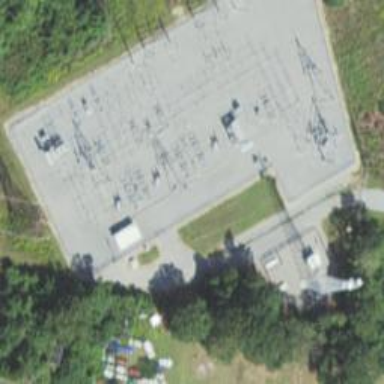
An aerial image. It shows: Switch for power supply.